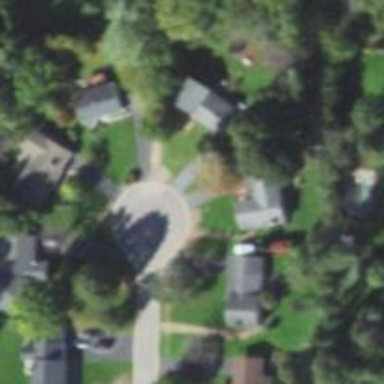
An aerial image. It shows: Driveway leading to service road.